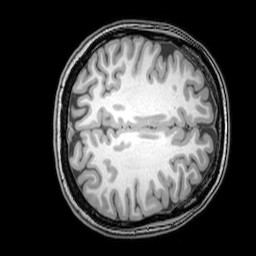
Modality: T1w
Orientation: axial
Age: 24
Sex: female
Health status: healthy
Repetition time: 0.081 s
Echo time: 0.037 s